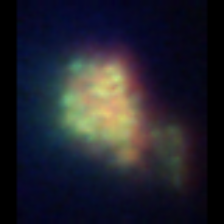
Taxon: Unknown_detritus
Group: Unknown